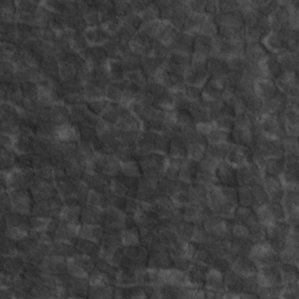
Label: non_frost